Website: home-depot
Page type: billing-address
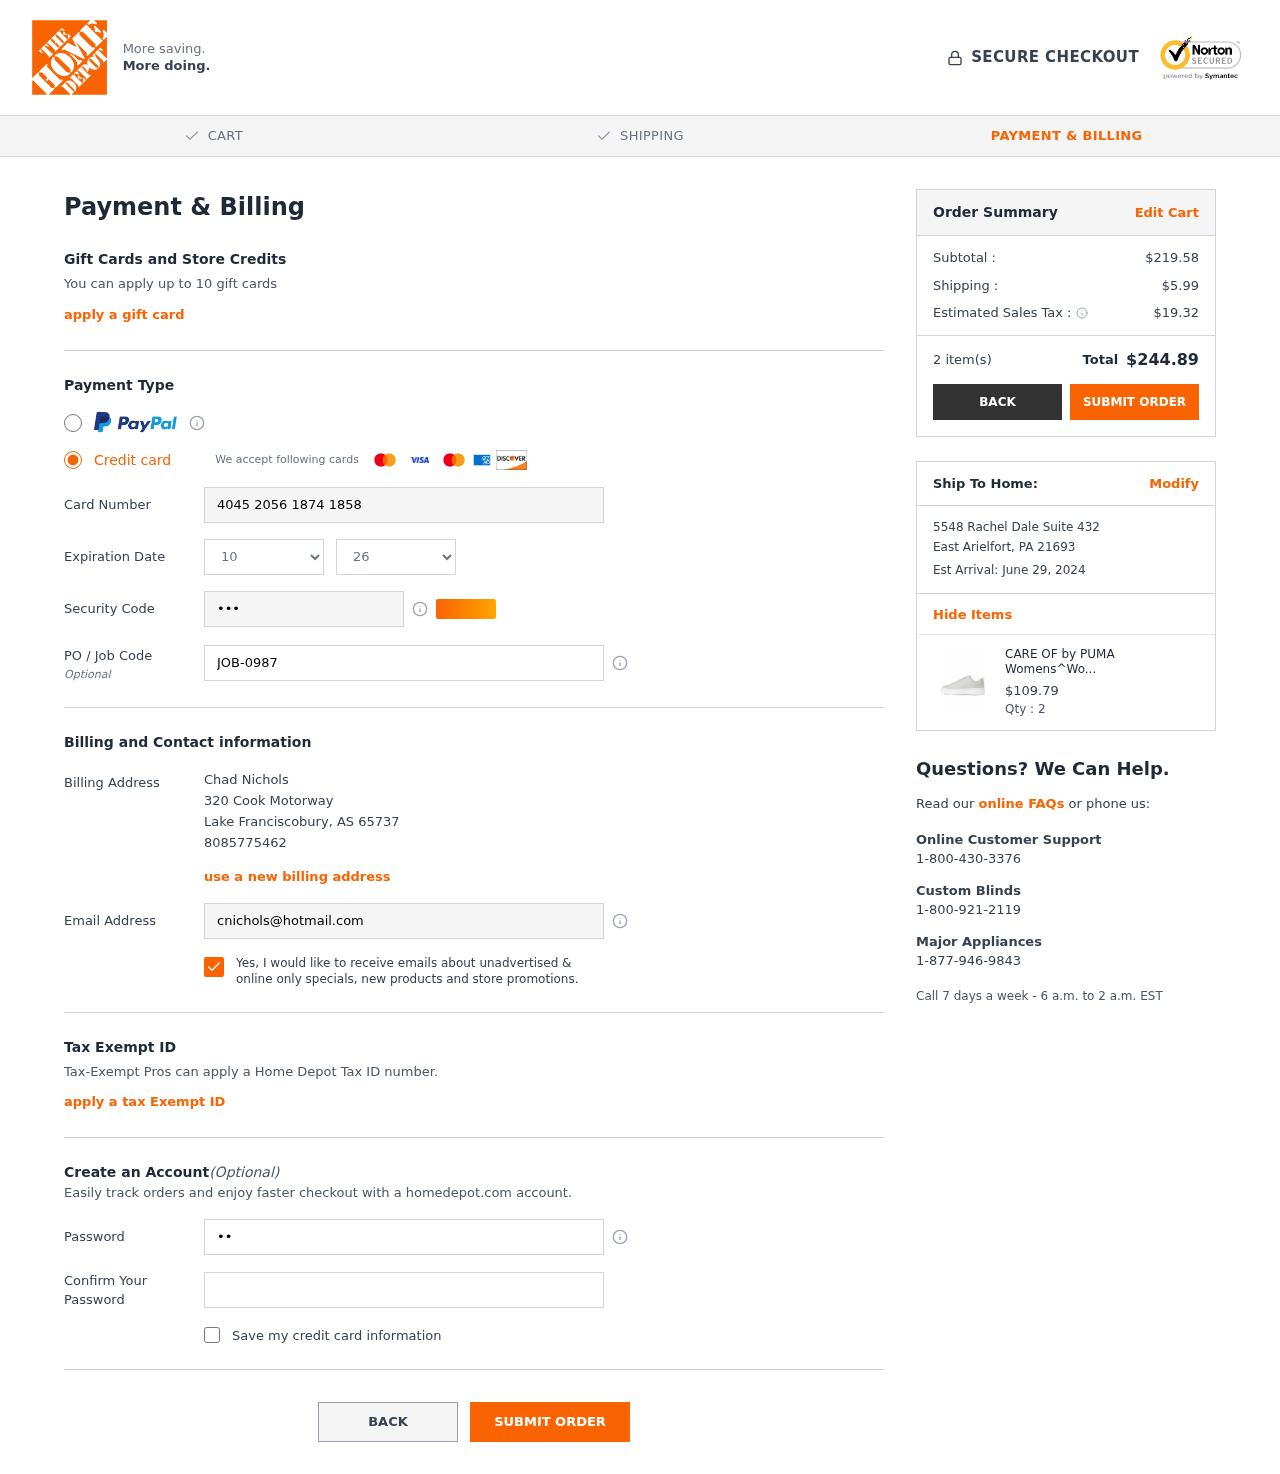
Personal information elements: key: PII_CARD_CVV
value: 195
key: PII_CARD_EXPIRY_MONTH
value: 10
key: PII_CARD_EXPIRY_YEAR
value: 26
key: PII_CARD_NUMBER
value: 4045 2056 1874 1858
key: PII_CITY
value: Lake Franciscobury
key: PII_CITY2
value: East Arielfort
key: PII_EMAIL
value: cnichols@hotmail.com
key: PII_FULLNAME
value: Chad Nichols
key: PII_JOB_CODE
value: JOB-0987
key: PII_PHONE
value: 8085775462
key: PII_POSTCODE
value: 65737
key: PII_POSTCODE2
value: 21693
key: PII_STATE_ABBR
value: AS
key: PII_STATE_ABBR2
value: PA
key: PII_STREET
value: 320 Cook Motorway
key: PII_STREET2
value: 5548 Rachel Dale Suite 432
Product elements: key: PRODUCT1_NAME
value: CARE OF by PUMA Womens^Women's Leather Platform Court Low-Top Sneakers, Gray Peach Bud, 11
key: PRODUCT1_PRICE
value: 109.79
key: PRODUCT1_QUANTITY
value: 2
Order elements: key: ORDER_SUBTOTAL
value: $219.58
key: ORDER_SHIPPING_COST
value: $5.99
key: ORDER_TAX
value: $19.32
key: ORDER_NUM_ITEMS
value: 2 item(s)
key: ORDER_TOTAL
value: $244.89
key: ORDER_DELIVERY_DATE
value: Est Arrival: June 29, 2024